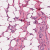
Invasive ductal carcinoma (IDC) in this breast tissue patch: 1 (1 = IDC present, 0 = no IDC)